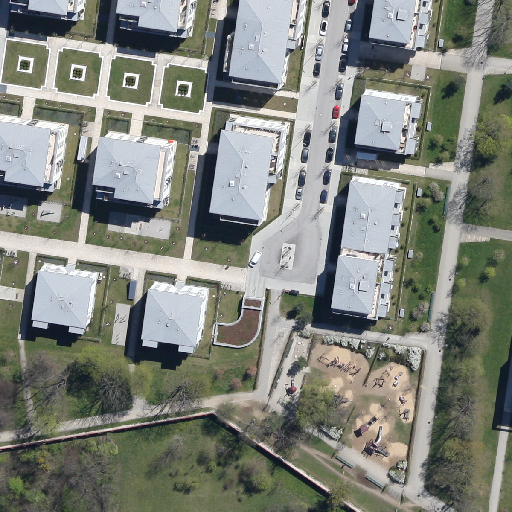
Referring expression: car in the parking area